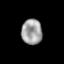
Tissue: lung
Cell type: Epithelial cells
Senescence score: 0.2272
Nuclear area (px): 519
Mean DAPI intensity: 158.193